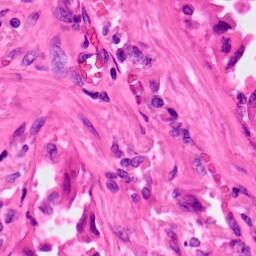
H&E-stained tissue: Lung